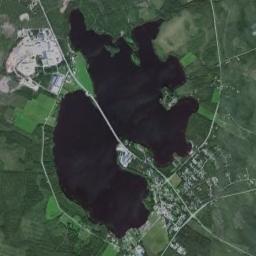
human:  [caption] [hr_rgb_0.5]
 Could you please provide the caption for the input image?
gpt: An irregularly shaped blue lake is surrounded by green fields, Green spaces and residential areas .

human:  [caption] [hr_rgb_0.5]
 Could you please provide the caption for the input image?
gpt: The dark blue lake lies in fields and towns and a bridge is over the lake .

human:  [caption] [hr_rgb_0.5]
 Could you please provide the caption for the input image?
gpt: Beside the lake is green land .

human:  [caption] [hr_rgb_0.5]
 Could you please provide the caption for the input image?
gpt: Several roads of different lengths are beside the lake .

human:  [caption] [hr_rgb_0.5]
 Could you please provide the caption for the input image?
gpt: There are green land and many buildings around the lakes .